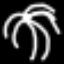
Label: palm tree